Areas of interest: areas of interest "North Gate Mosque of Jiuquan City"
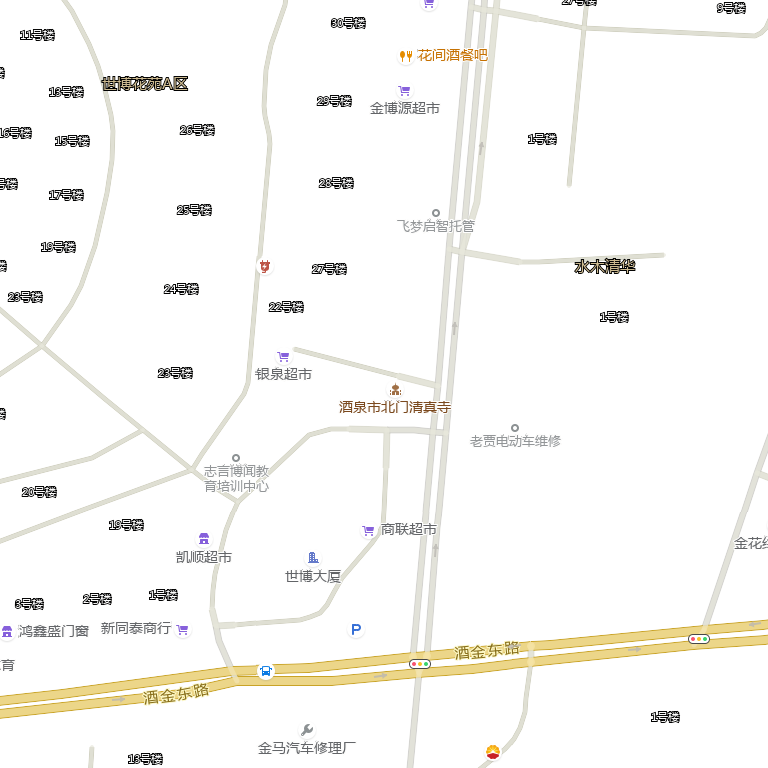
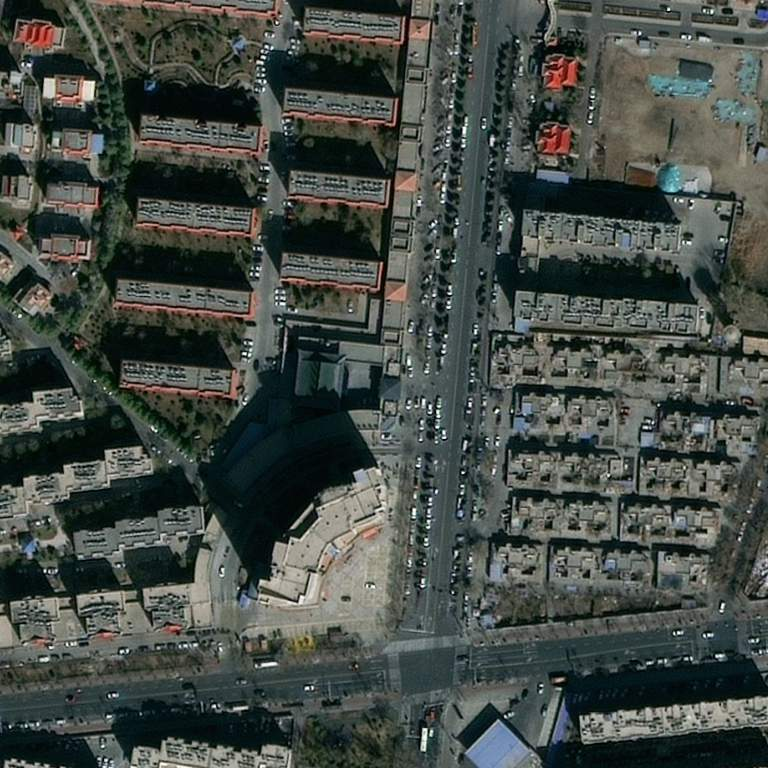